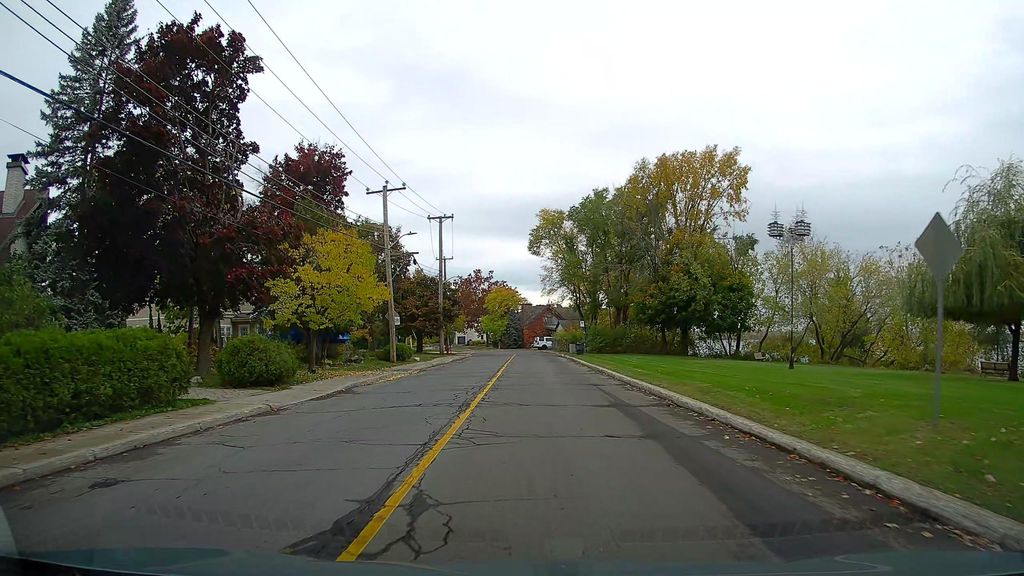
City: montreal